Question: If the text is longer than the space allowed by LinearLayout, I want the text to multi line, as shown in the top section of the image below. This is what happens when I run the app on my phone (HTC Desire HD), but when I run it on my tablet (Toshiba Thrive), it gets elipsized, as shown in the bottom section of the image:

I have a ListView that consists of rows. Each row is defined as below:
'''
<LinearLayout xmlns:android="http://schemas.android.com/apk/res/android"
android:layout_width="fill_parent"
android:layout_height="wrap_content"
android:orientation="horizontal"
android:weightSum="4"
android:gravity="center_vertical"
>
<LinearLayout xmlns:android="http://schemas.android.com/apk/res/android"
android:layout_weight="1"
android:layout_width="0dip"
android:layout_height="wrap_content"
android:orientation="vertical">
<TextView
android:textStyle="bold"
android:id="@+id/codeLabel"
android:layout_width="fill_parent"
android:layout_height="wrap_content">
</TextView>
<TextView
android:id="@+id/code"
android:layout_width="fill_parent"
android:layout_height="wrap_content">
</TextView>
</LinearLayout>
<TextView
android:id="@+id/description"
android:layout_weight="3"
android:layout_width="0dip"
android:layout_height="wrap_content"
/>
</LinearLayout>
'''
How do I fix this?
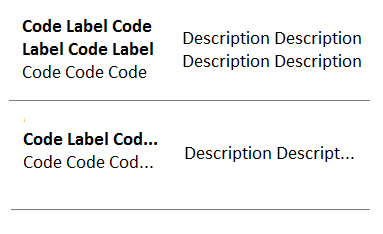
Answer: I had tried them individually and failed, but together
'''
android:scrollHorizontally="false"
android:inputType="textMultiLine"
'''
did the trick... though I get the warning that "inputType" should not be used with TextView.